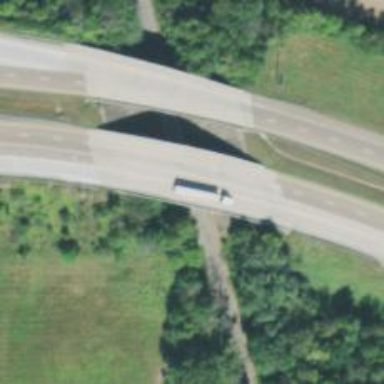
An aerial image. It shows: Motorway link bridge.